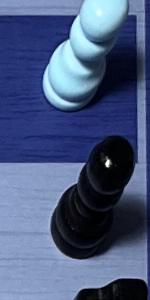
Label: Pawn_Black